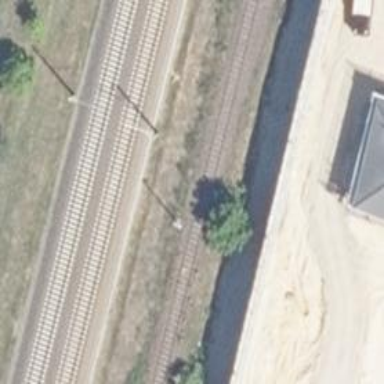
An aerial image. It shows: Abandoned railway spur with one track.